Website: lowes
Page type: billing-address
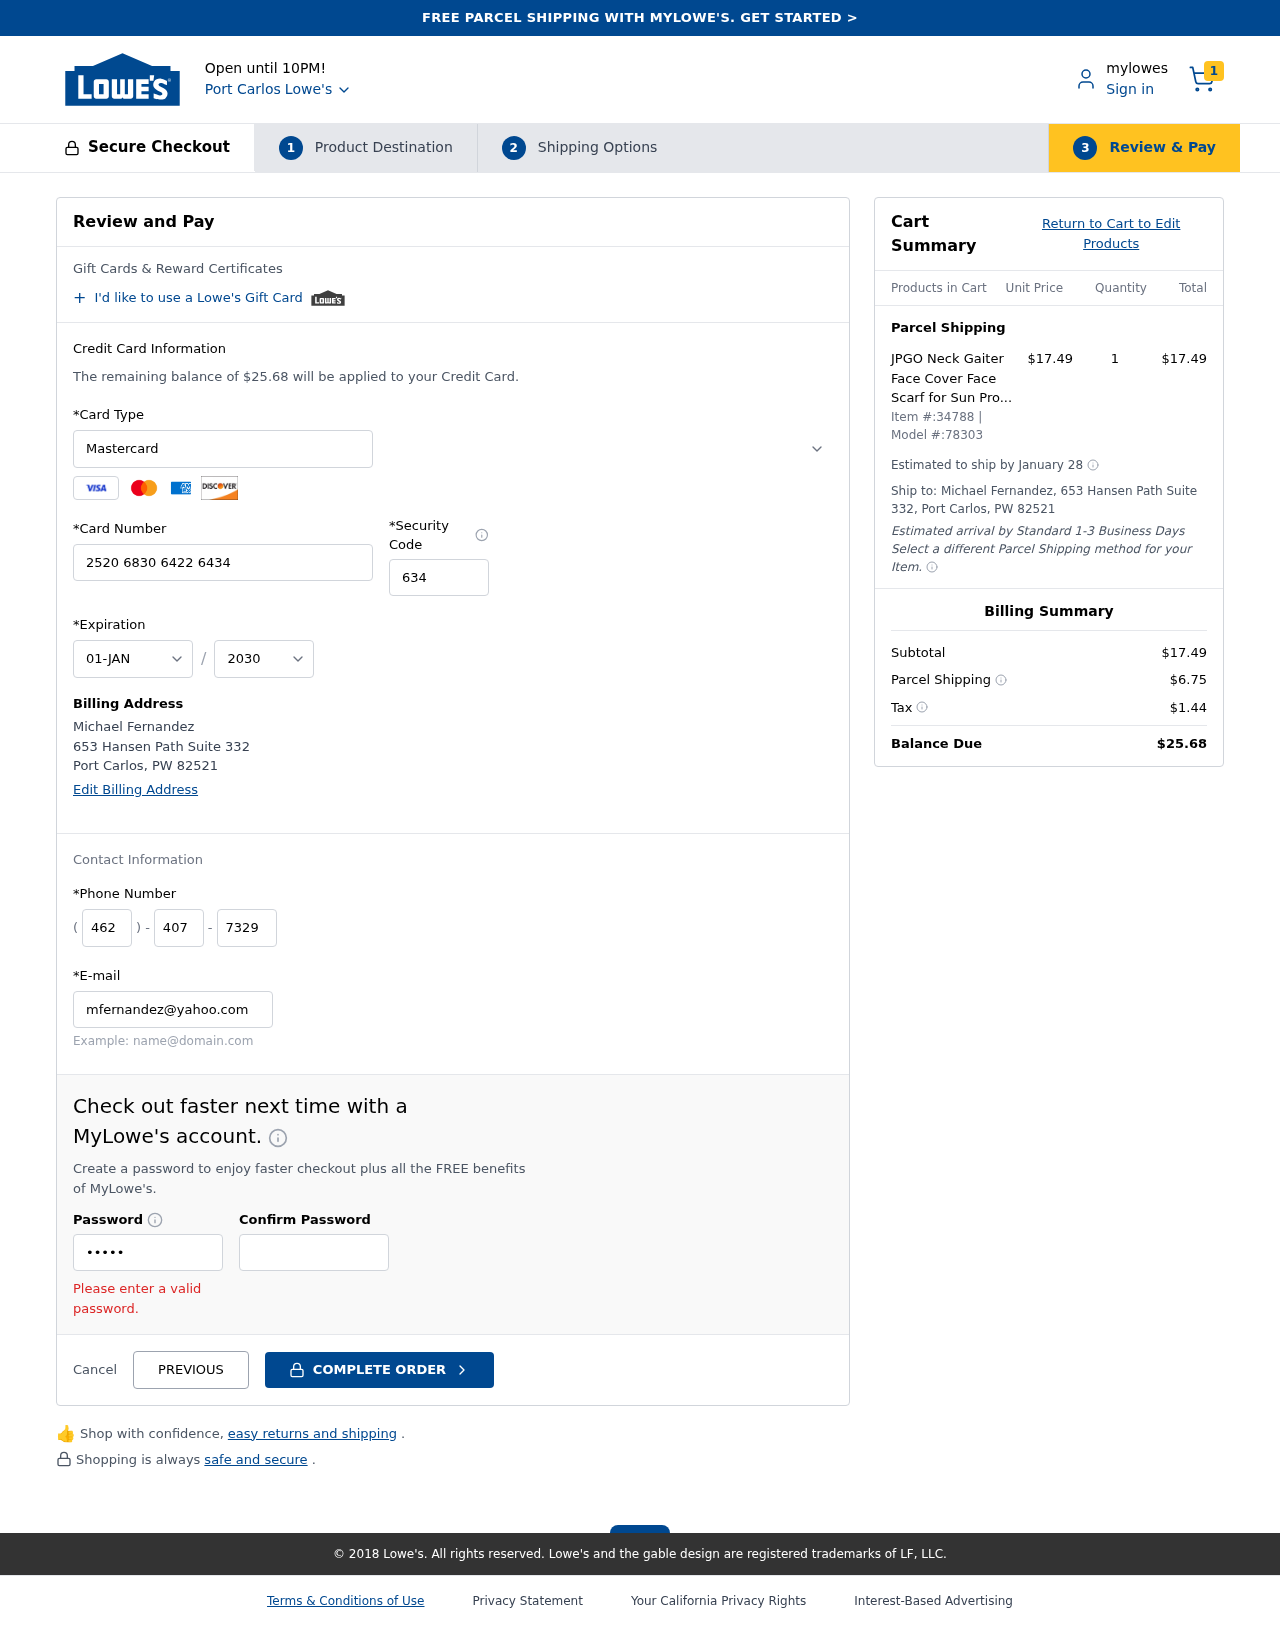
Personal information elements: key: PII_CARD_CVV
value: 634
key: PII_CARD_EXPIRY_MONTH
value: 01
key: PII_CARD_EXPIRY_YEAR
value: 30
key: PII_CARD_NUMBER
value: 2520 6830 6422 6434
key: PII_CARD_TYPE
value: Mastercard
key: PII_CITY
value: Port Carlos
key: PII_CITY_STATE_ZIP
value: Port Carlos, PW 82521
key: PII_EMAIL
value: mfernandez@yahoo.com
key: PII_FULLNAME
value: Michael Fernandez
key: PII_PHONE_AREA
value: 462
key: PII_PHONE_PREFIX
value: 407
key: PII_PHONE_SUFFIX
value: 7329
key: PII_STREET
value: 653 Hansen Path Suite 332
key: PII_FULLNAME2
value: Michael Fernandez
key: PII_STATE
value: PW
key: PII_STATE_ABBR
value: PW
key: PII_POSTCODE
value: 82521
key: PII_POSTCODE_FULL
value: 82521
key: PII_CITY_STATE
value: Port Carlos, PW
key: PII_POSTCODE_NUMERIC
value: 82521
Product elements: key: PRODUCT1_NAME
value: JPGO Neck Gaiter Face Cover Face Scarf for Sun Protection Washable Reusable Balaclava Bandana 1 Piec
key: PRODUCT1_PRICE
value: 17.49
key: PRODUCT1_QUANTITY
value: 1
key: PRODUCT_ITEM_NUMBER
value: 34788
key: PRODUCT_MODEL_NUMBER
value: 78303
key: PRODUCT1_LINE_TOTAL
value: $17.49
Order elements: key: ORDER_NUM_ITEMS
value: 1
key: ORDER_TOTAL
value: $25.68
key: ORDER_SHIPPING_DATE
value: January 28
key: ORDER_SUBTOTAL
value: $17.49
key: ORDER_SHIPPING_COST
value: $6.75
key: ORDER_TAX
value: $1.44